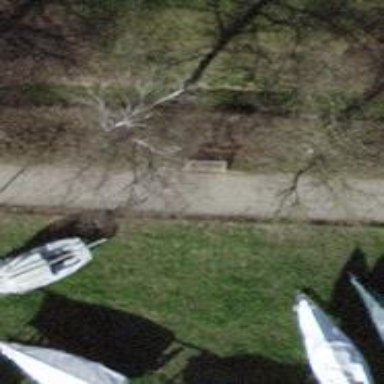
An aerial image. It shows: Brown bench in the vicinity.